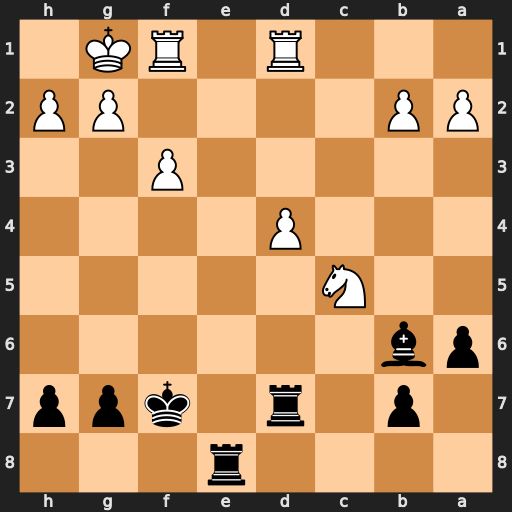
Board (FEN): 4r3/1p1r1kpp/pb6/2N5/3P4/5P2/PP4PP/3R1RK1
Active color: b
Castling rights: -
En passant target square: -
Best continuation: Rxd4 Rxd4 Bxc5